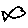
Label: fish